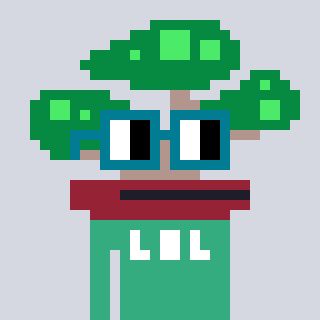
a pixel art character with square dark green glasses, a bonsai-shaped head and a teal-colored body on a cool background